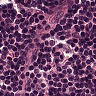
Metastatic tissue present: no